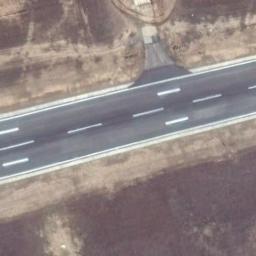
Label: runway